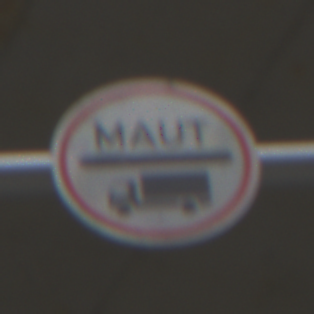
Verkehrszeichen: Mautpflicht
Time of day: Midday
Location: Roofed (Urban)
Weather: Overcast
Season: NotSpecified
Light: Artificial